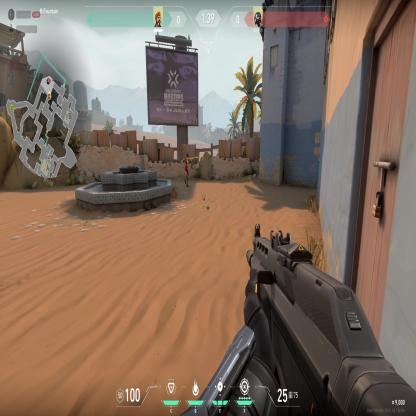
Label: enemy